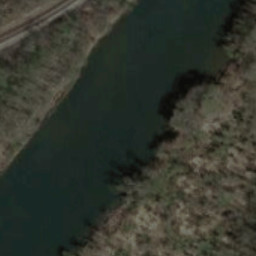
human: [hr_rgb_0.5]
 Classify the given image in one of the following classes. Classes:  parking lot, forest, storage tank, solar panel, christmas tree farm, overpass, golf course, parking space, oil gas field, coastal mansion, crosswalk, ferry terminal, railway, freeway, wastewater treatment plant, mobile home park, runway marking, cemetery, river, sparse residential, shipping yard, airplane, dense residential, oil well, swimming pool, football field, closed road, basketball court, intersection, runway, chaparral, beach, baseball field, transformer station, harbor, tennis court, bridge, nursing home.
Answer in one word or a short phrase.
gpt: river